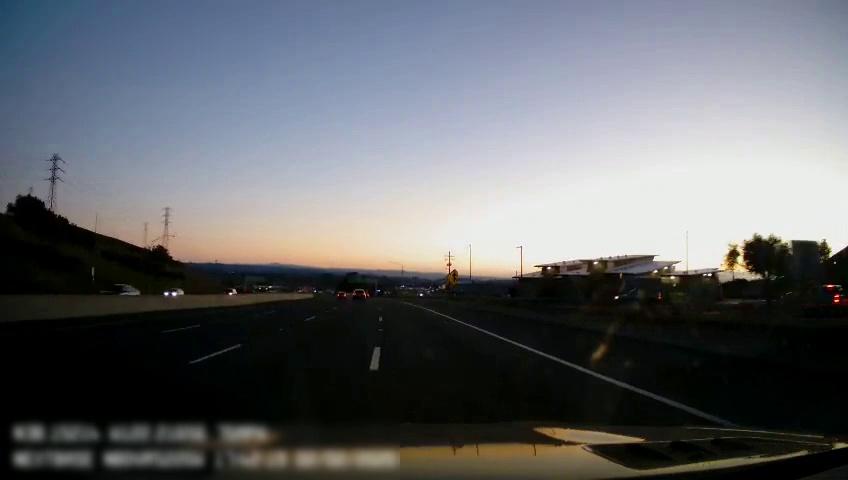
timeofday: Dusk/Dawn/Twilight
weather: Sunny
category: Drivable Space
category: Vehicles | Car
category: Vehicles | Car
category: Vehicles | SUV
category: Vehicles | Car
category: Vehicles | Car
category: Vehicles | Car
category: Lanes | Current Lane
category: Lanes | Current Lane
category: Lanes | Alternate Lane
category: Lanes | Alternate Lane
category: Traffic | Signs